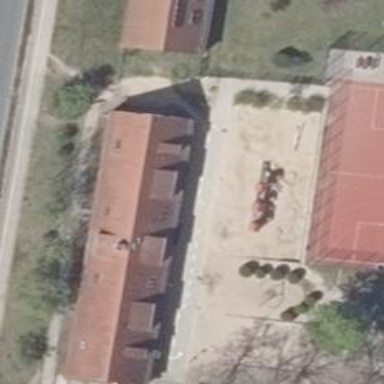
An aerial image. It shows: Kindergarten.